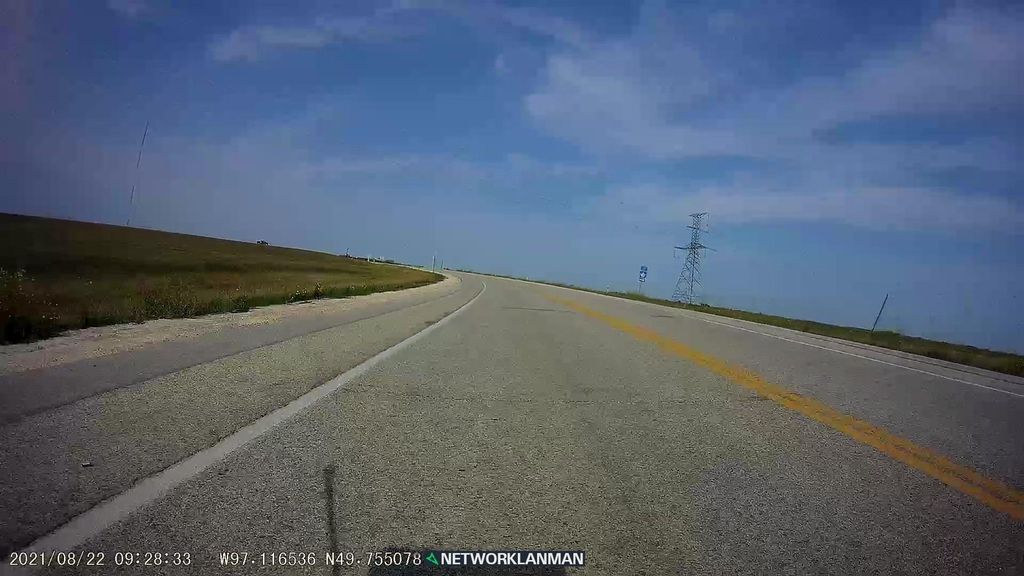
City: winnipeg